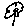
Label: flower